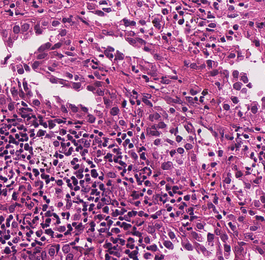
Tumor epithelial tissue: yes
Tumor-associated stroma tissue: yes
Normal tissue: no